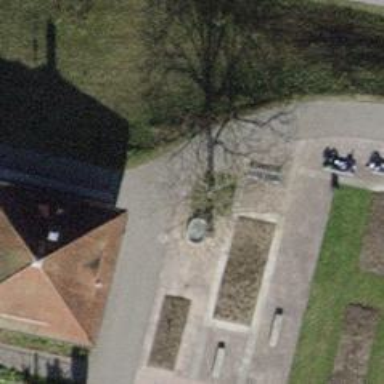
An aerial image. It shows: Fountain.